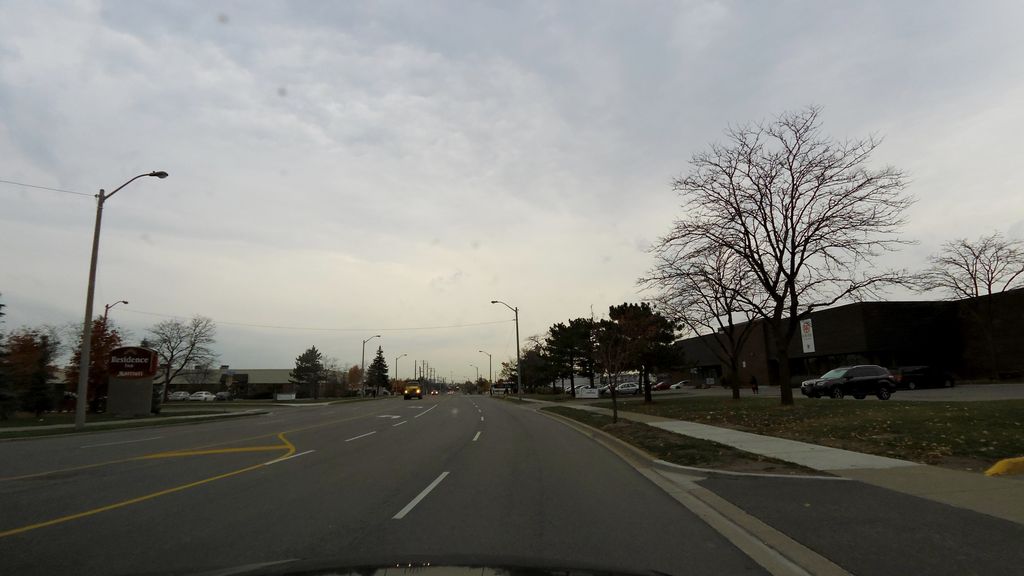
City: toronto